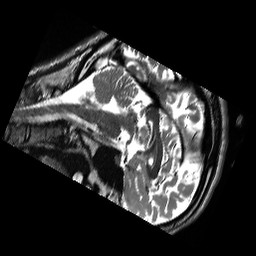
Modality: T2w
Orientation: sagittal
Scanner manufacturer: siemens
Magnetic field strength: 3 T
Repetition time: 13.52 s
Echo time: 0.088 s